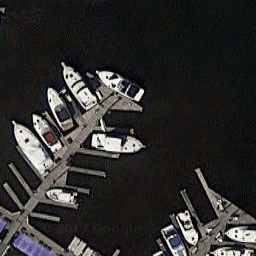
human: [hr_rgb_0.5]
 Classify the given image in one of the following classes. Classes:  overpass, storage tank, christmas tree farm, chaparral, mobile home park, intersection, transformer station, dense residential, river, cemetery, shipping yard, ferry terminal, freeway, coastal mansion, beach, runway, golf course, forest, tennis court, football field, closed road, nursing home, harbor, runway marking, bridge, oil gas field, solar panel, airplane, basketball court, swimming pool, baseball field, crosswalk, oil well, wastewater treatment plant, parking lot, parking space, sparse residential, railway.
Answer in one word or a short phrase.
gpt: harbor